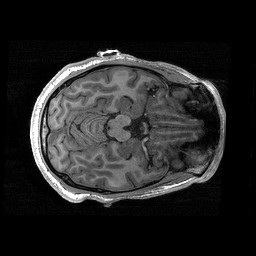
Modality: T1w
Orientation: coronal